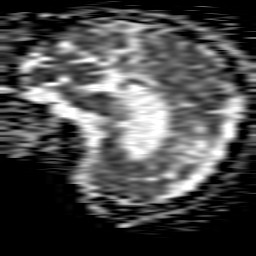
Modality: ADC
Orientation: sagittal
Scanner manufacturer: philips
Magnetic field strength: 1.5 T
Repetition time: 3.646 s
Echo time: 0.09257 s